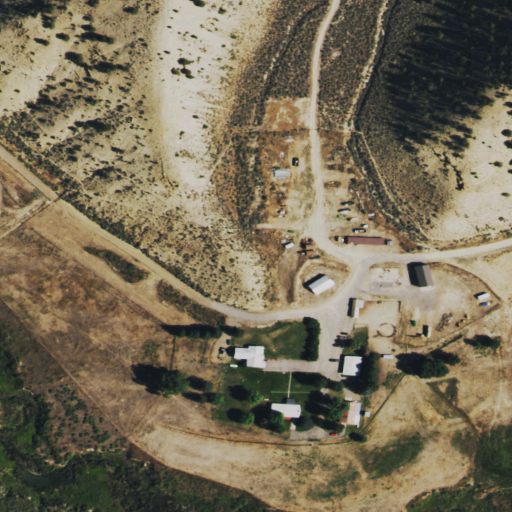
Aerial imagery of valley in Colorado named Box D Gulch containing shrub, evergreen forest, pasture, medium intensity development, open development, low intensity development, grassland, and woody wetlands